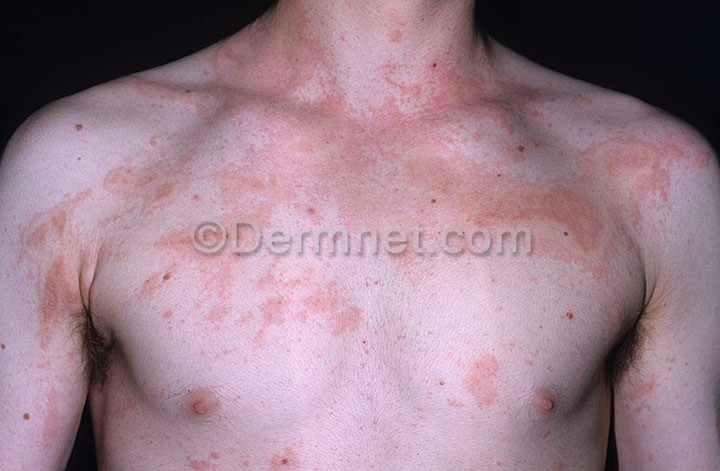
Disease: Poison Ivy Photos and other Contact Dermatitis